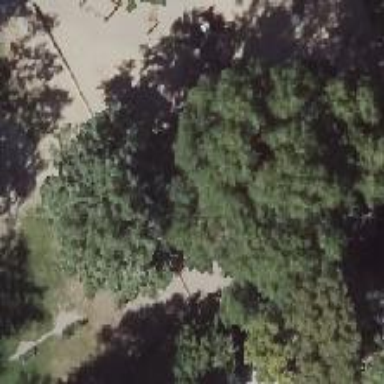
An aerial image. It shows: Playground with swings.